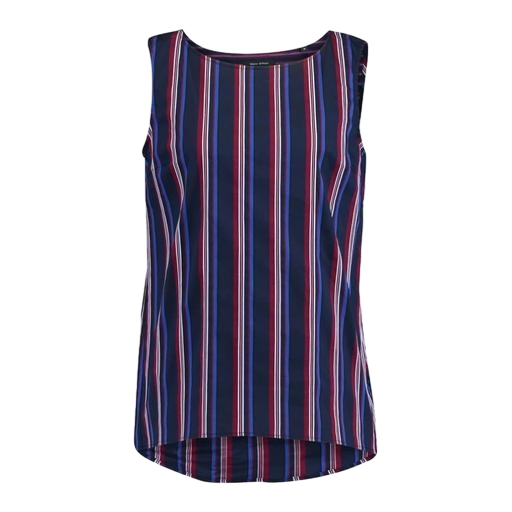
multicolor sleeveless hi-lo top, blue sleeveless striped blouse, multicolor sleeveless high-low top, white background